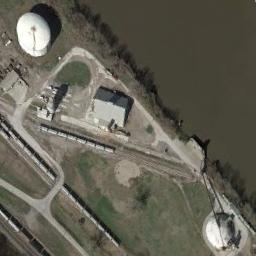
Label: storage tanks